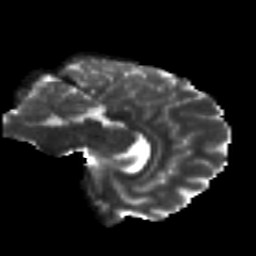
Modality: T2w
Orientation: sagittal
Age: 23
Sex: female
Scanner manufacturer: siemens
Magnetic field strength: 3 T
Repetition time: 8.8 s
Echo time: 0.085 s